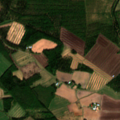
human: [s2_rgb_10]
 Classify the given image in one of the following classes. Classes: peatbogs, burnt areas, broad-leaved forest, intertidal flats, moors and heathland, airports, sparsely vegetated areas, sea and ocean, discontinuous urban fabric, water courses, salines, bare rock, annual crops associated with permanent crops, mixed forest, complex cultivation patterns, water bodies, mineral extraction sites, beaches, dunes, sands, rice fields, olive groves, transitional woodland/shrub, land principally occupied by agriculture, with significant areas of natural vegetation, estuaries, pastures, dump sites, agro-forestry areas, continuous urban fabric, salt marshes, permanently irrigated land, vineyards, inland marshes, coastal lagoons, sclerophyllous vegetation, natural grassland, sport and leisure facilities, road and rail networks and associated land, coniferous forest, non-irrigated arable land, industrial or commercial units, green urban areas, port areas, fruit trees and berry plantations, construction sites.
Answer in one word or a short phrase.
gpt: non-irrigated arable land, land principally occupied by agriculture, with significant areas of natural vegetation, coniferous forest, mixed forest, transitional woodland/shrub